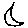
Label: moon